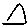
Label: triangle